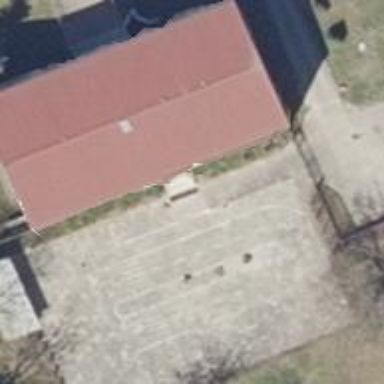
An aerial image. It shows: Kindergarten.